Question: I have stumbled upon two problems after asking for help on this community and getting a quick and on point answer by a member of this community ( Tedinoz ).
So getting to the problems, I'm trying to make a spreadsheet where rows are based on the number in a column called quantity (basically quantity-1) if a checkbox is marked.
First problem: How do I write my code in order for my function to go dynamically to all rows inserted in the spreadsheet? I get an error when I try to set 'var row = sheet.getDataRange();'
Second problem: When using the function 'onEdit(e)' is there a workaround so that the function doesn't add infinite rows when the checkbox is marked? I'm searching for something that adds rows based on quantity when the checkbox is True or subtracts the rows when the checkbox is False (if they where initially added for that row).
Also is there an way to copy the text of column C or a range of text (through columns when inserting rows)?

Below is what I have so far:
'''
function onEdit(e) {
var ss = SpreadsheetApp.getActiveSpreadsheet();
var sheetname = "Test";
var sheet = ss.getSheetByName(sheetname);
var row = sheet.getDataRange;
// get value of Column H
var colHValue = sheet.getRange(row,8).getValue()
if (colHValue = true){
//Logger.log("DEBUG: Col H = True. do something")
// get value of Column D
var Value = sheet.getRange(row,4).getValue();
// get the quantity and convert from a string to a number
var qty = Value;
var qtynum = +qty;
// var newtype = typeof qtynum; // DEBUG
//Logger.log("DEBUG: the quantity is "+qtynum+", new type = "+newtype)
// This inserts rows after
sheet.insertRowsAfter(row, qtynum-1);
}
else{
//Logger.log("DEBUG: col H <> True. do nothing");
}
}
'''
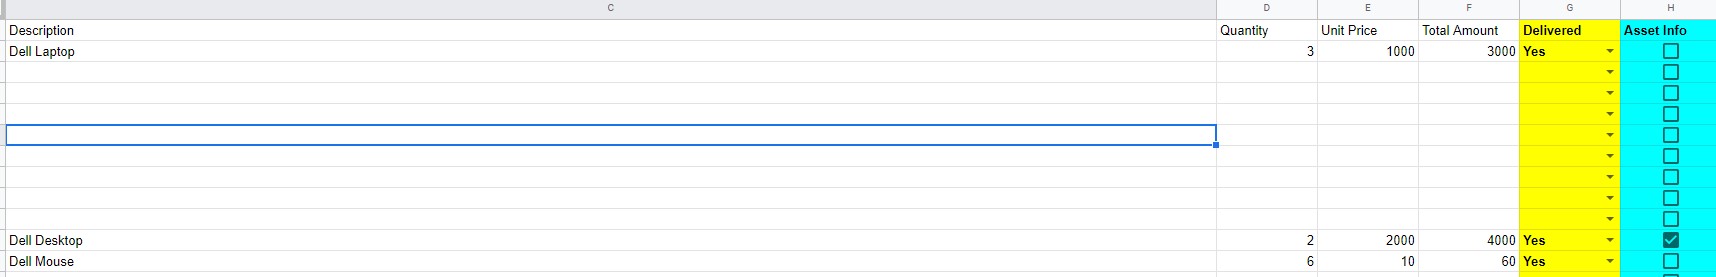
Answer: '''
function onEdit(e) {
var sh=e.range.getSheet();
if(sh.getName()!="Test")return;
var colHValue=sh.getRange(e.range.rowStart,8).getValue()
if (colHValue==true){
sh.insertRowsAfter(e.range.rowStart, Number(sh.getRange(e.range.rowStart,4).getValue())-1);
}
}
'''